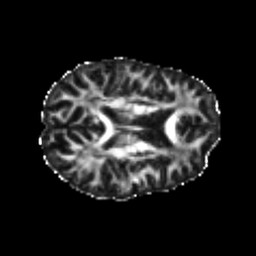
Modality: FA
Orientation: axial
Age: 26
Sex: female
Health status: healthy
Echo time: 0.074 s